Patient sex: M
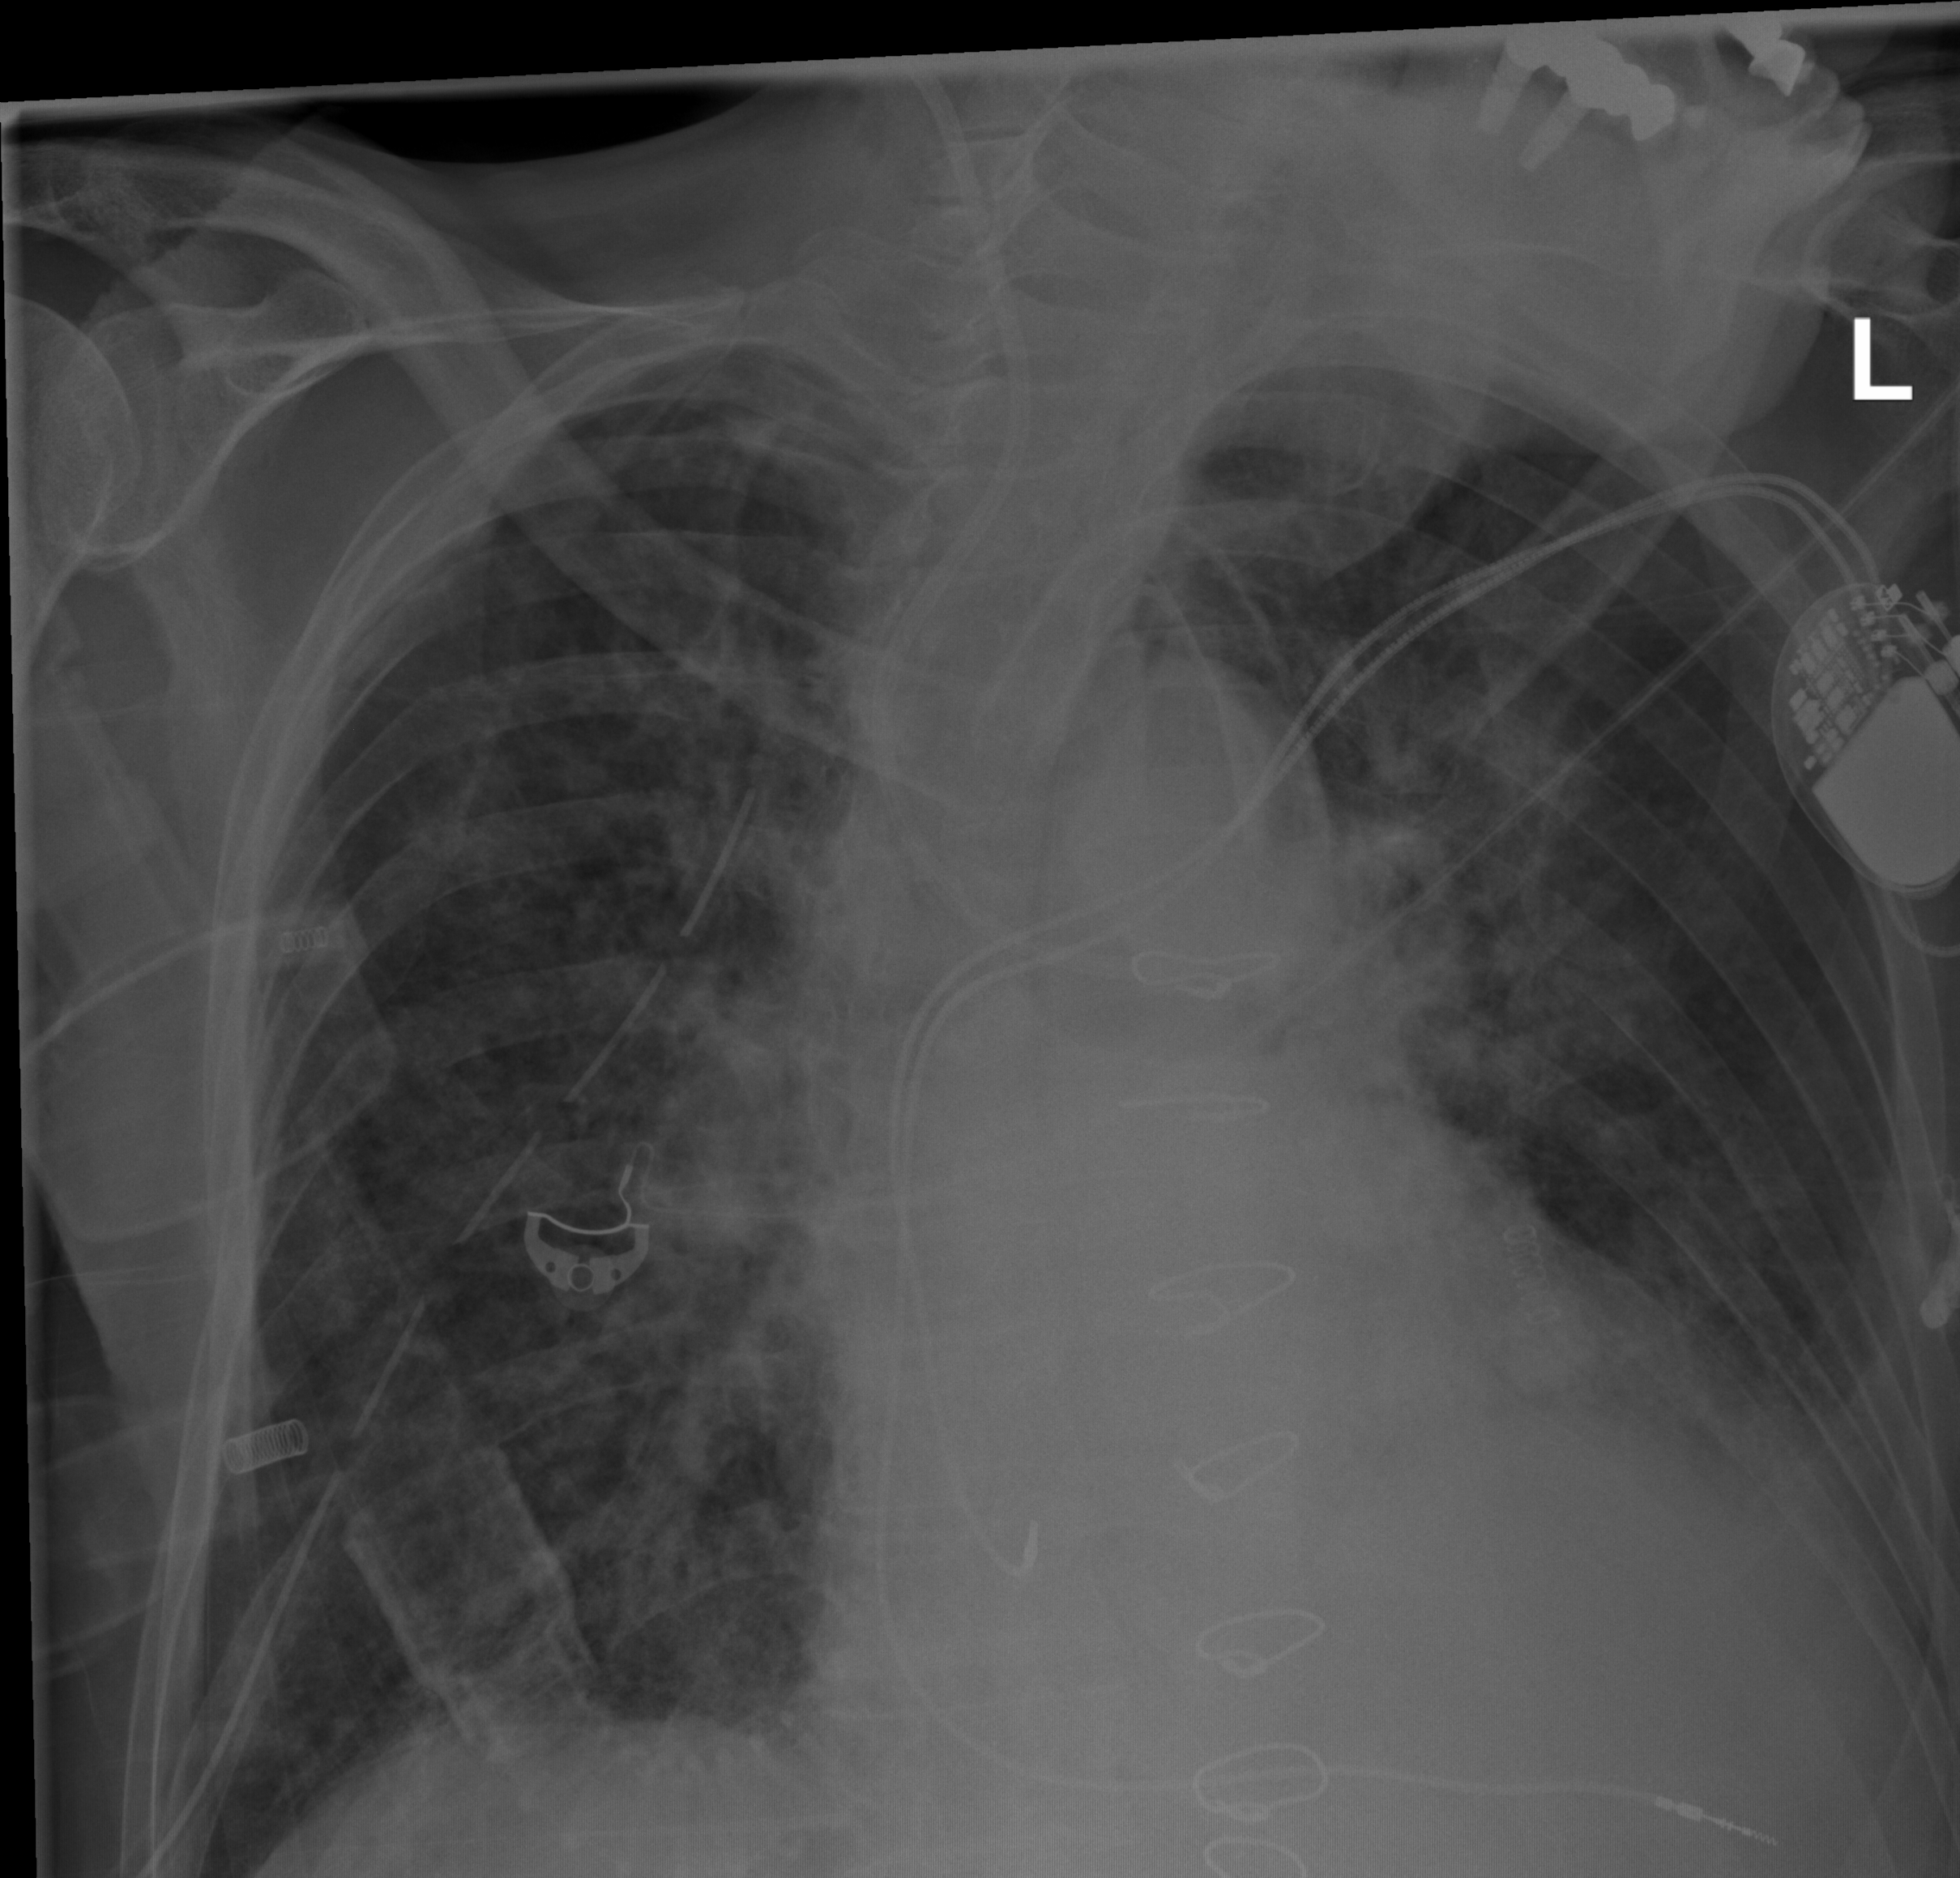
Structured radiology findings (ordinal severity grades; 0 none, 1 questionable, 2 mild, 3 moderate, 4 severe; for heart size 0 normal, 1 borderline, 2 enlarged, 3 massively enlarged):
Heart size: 2
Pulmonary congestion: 2
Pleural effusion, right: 0
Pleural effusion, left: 2
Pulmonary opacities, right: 2
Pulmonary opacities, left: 2
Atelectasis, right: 2
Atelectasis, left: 2